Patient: sex M, age 65
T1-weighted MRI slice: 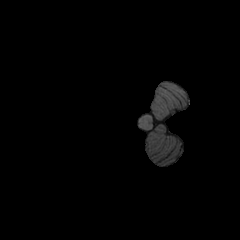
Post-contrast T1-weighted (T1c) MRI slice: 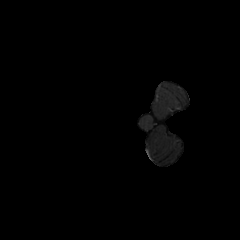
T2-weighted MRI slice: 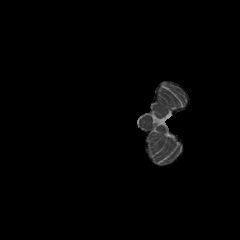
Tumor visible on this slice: no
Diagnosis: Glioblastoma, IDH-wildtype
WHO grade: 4